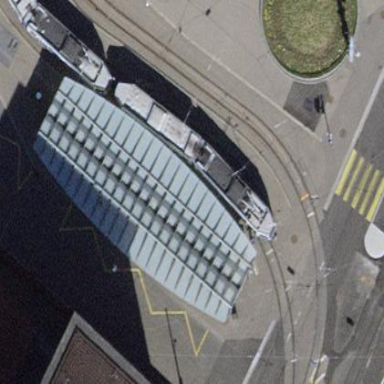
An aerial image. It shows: Shelter for public transport located on roof.